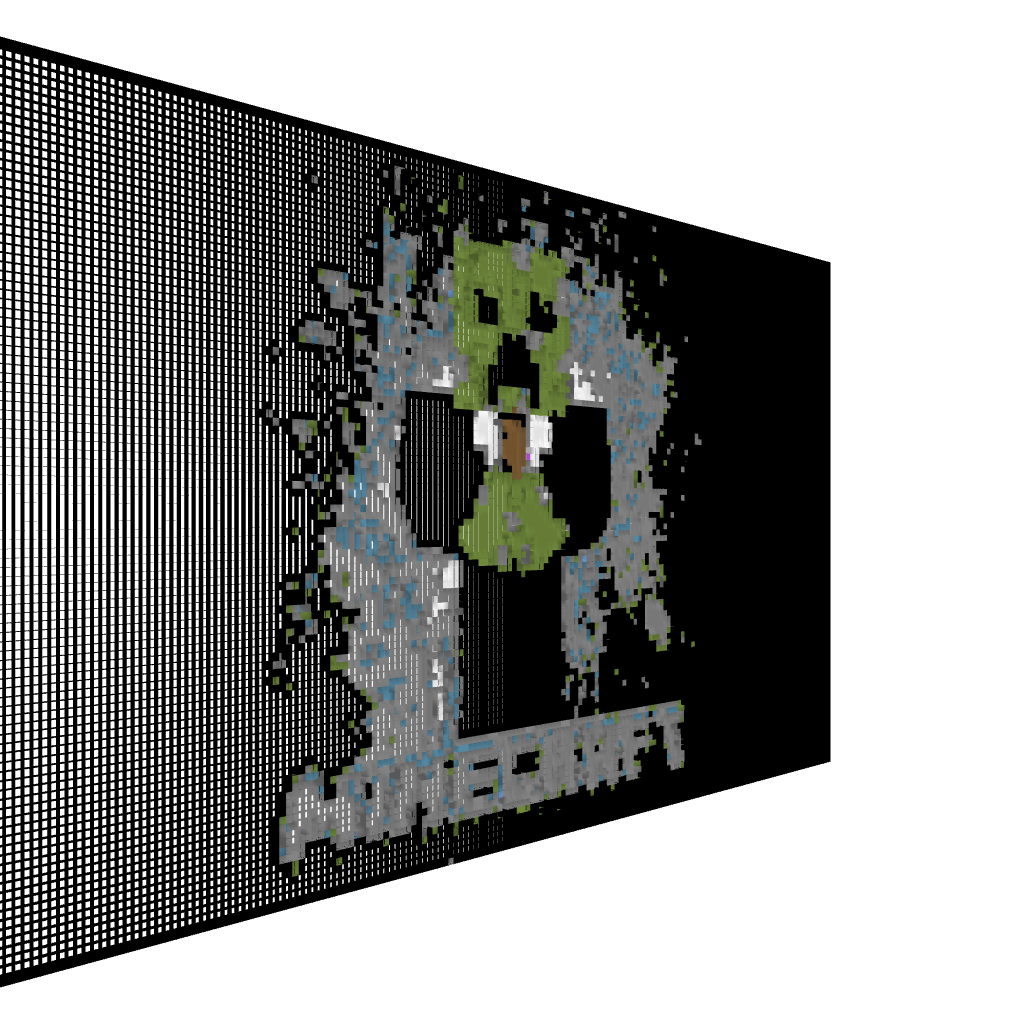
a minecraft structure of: Minecraft Creeper Man high quality